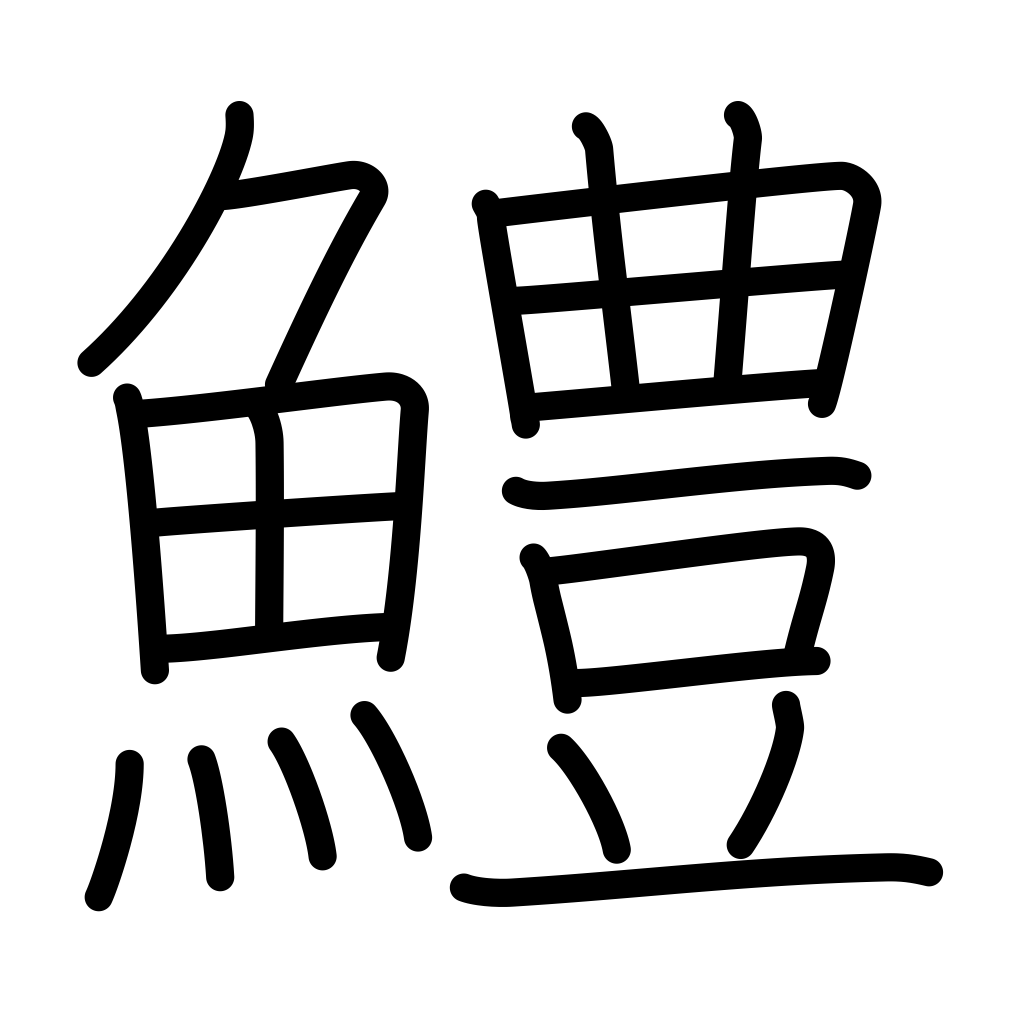
Meaning: conger, sea eel